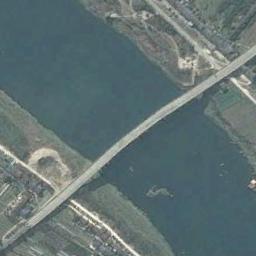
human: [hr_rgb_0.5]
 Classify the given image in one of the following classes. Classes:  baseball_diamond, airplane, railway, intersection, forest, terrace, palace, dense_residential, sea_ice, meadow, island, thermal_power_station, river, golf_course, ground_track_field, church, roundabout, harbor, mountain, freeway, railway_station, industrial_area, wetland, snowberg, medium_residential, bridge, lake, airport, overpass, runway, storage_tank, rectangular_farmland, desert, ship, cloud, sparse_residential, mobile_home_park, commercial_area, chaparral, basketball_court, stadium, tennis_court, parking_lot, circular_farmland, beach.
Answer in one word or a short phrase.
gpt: bridge